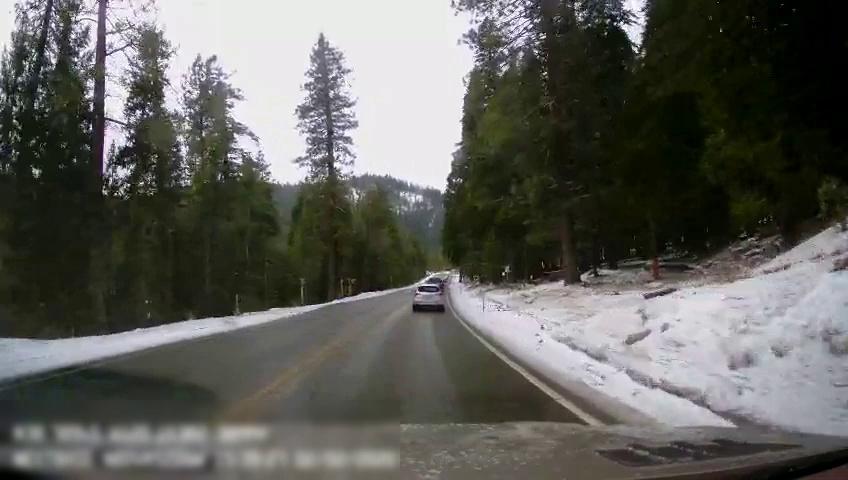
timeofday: Day
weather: Snowy
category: Drivable Space
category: Vehicles | Truck
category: Vehicles | SUV
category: Lanes | Current Lane
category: Lanes | Opposite Lane
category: Lanes | Current Lane
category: Lanes | Opposite Lane